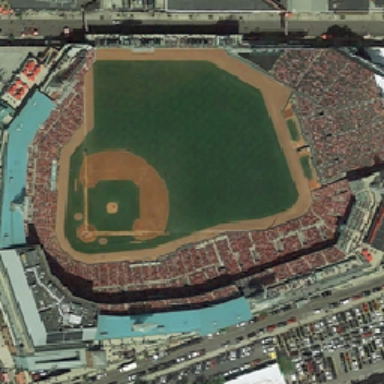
The side of the stadium was full of spectators and the next parking lot was empty .